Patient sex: F
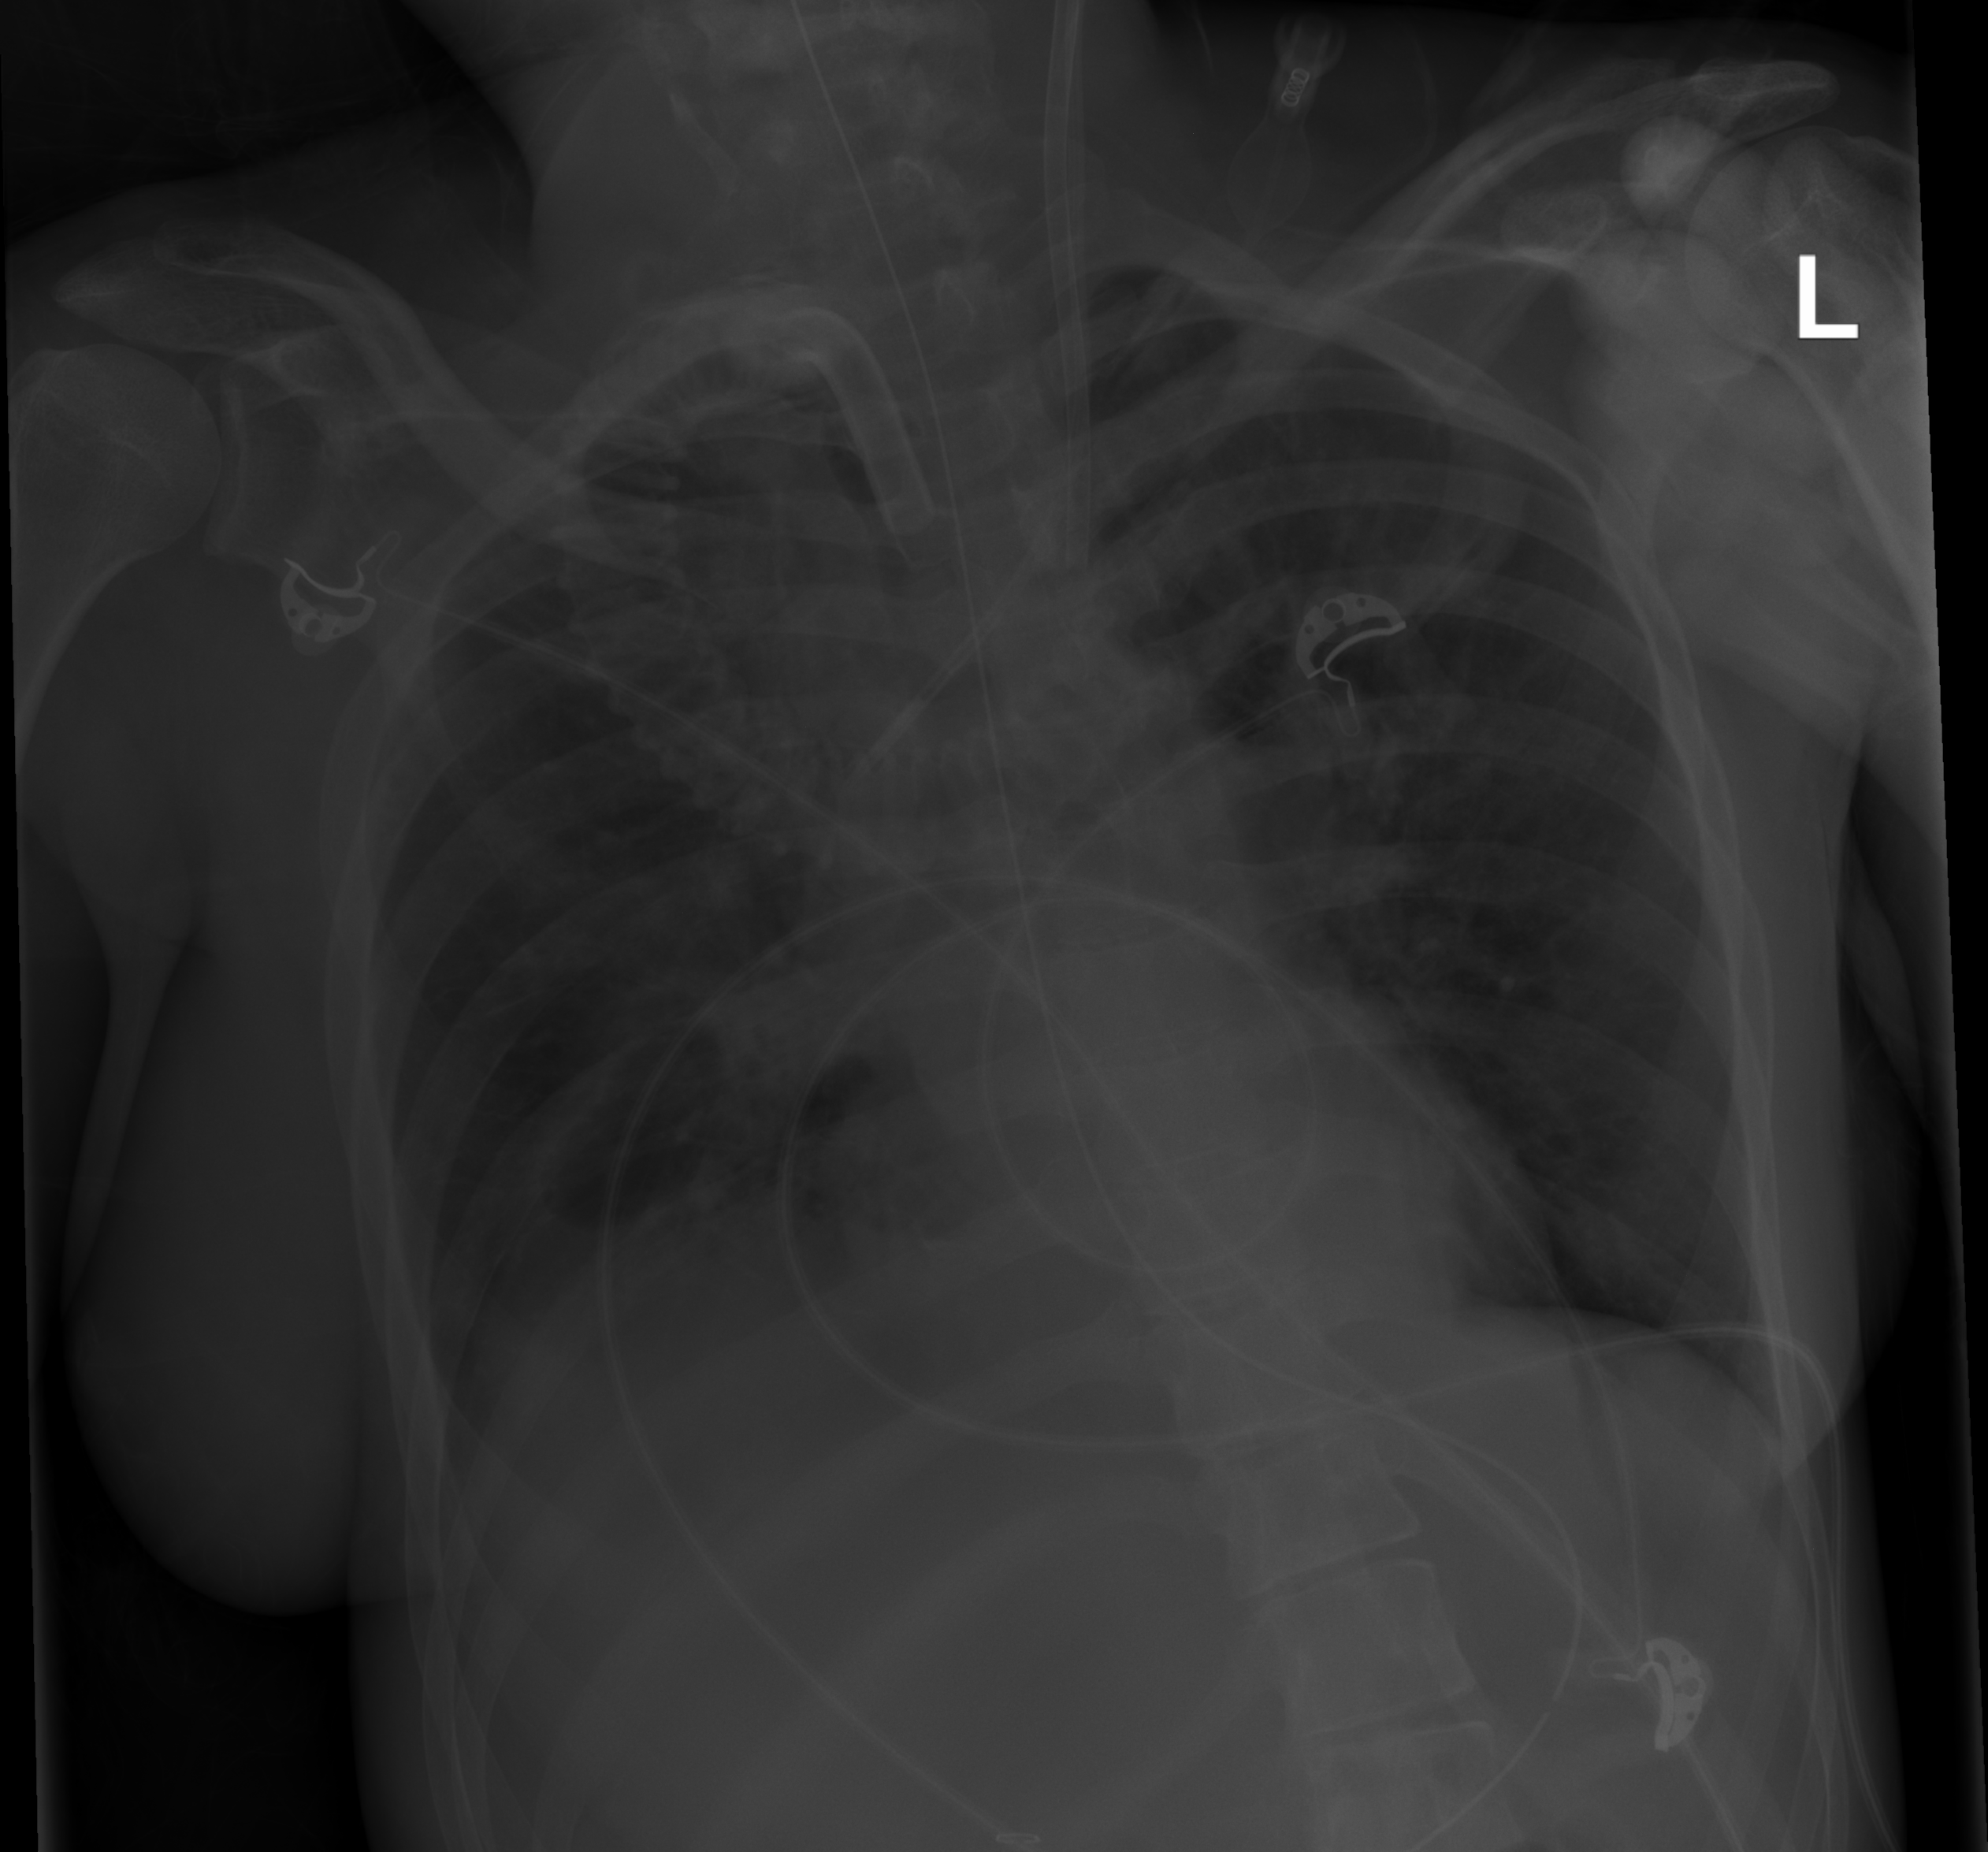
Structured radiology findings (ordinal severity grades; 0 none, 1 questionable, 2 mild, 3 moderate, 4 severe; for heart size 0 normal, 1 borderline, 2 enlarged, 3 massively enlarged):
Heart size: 0
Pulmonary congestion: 0
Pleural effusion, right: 1
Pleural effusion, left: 0
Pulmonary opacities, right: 2
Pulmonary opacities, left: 0
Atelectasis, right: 2
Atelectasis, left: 0